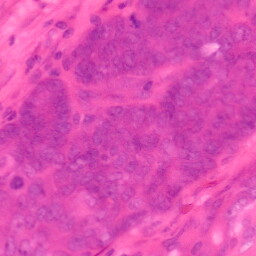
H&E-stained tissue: Colon